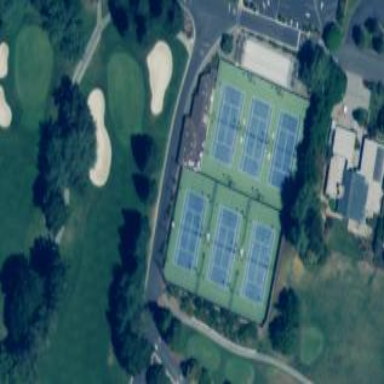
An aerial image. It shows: Tennis court on the leisure land pitch.